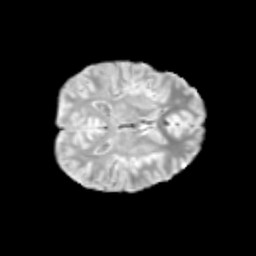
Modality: T2w
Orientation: axial
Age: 13
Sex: male
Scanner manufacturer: siemens
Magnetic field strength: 3 T
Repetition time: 3.8 s
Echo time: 0.07 s